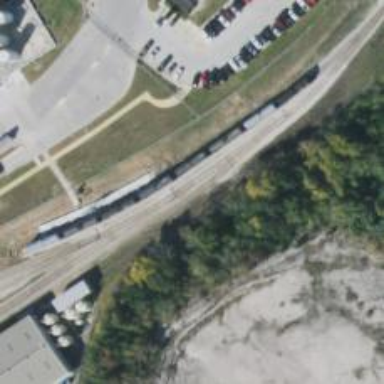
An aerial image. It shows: Rail spur service.